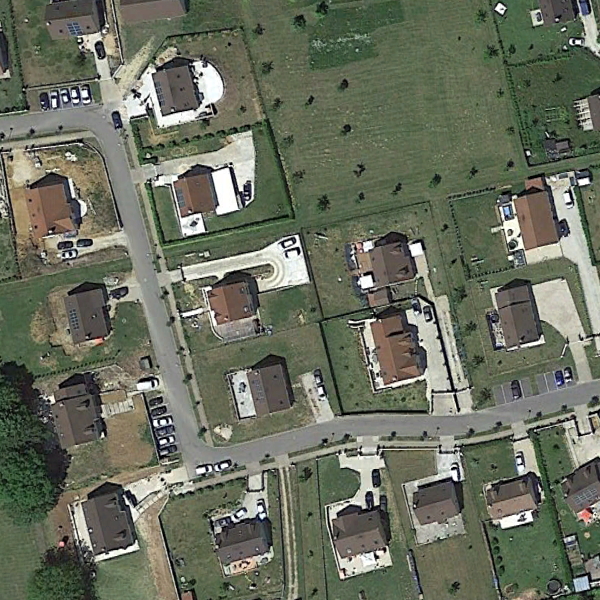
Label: MediumResidential